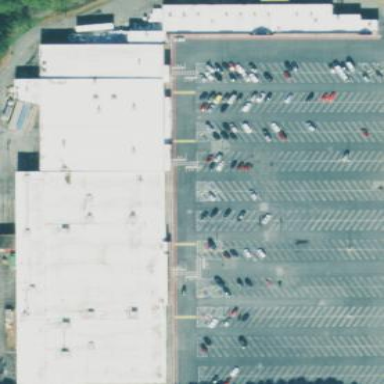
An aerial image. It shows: Retail building.